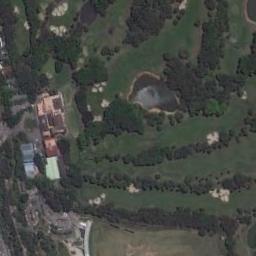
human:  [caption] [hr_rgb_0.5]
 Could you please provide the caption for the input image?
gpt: Lots of buildings are beside the golf course .

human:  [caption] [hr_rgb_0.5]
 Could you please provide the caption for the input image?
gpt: The golf course has a lake, Some fairways, Barrier trees and sandpits and some houses are also in the golf course .

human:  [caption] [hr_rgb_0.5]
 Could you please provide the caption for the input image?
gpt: Several winding paths lead to different sand bunkers .

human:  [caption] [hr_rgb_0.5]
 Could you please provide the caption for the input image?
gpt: On the large turf of the golf course On the large green turf of the golf course there are several bunkers and lakes and several paths and many trees and buildings .

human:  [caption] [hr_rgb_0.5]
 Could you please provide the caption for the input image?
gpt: There are many bunkers and a river on the golf course with some buildings around .